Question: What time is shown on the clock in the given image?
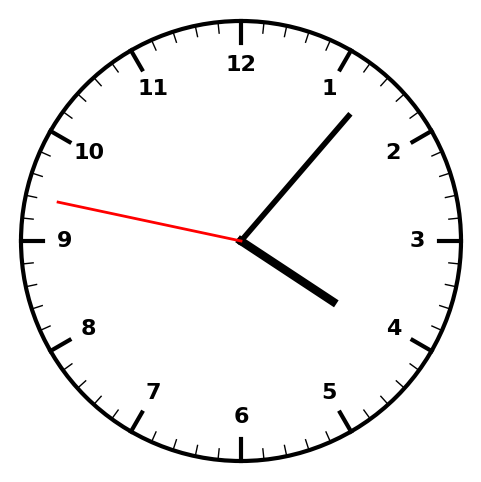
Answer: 04:06:47